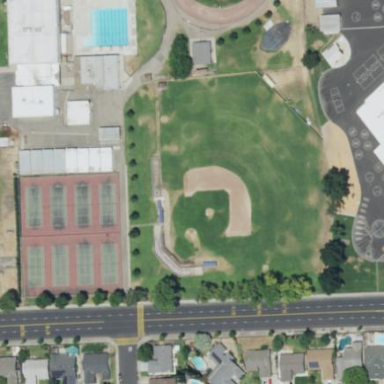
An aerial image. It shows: Baseball pitch for leisure land.